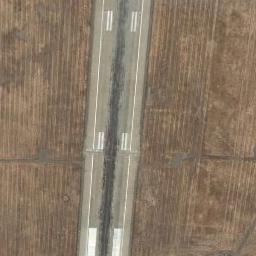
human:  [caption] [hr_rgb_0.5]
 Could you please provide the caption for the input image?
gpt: The runway is on the bare land .

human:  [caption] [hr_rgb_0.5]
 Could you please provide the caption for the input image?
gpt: Next to the runway is brown bare ground with white short and thick markings on the runway .

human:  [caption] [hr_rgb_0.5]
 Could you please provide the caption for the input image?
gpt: The runway goes through the clearing and several touchdown zone markings and aiming point markings are on the runway .

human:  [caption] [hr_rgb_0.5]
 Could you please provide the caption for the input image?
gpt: The runway is surrounded by grass .

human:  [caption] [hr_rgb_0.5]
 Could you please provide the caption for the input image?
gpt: There are brown bare land beside the runway .